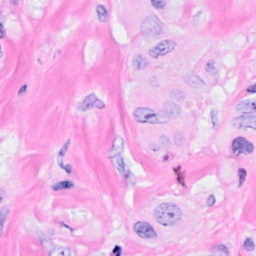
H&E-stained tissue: Breast